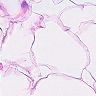
Metastatic tissue present: no